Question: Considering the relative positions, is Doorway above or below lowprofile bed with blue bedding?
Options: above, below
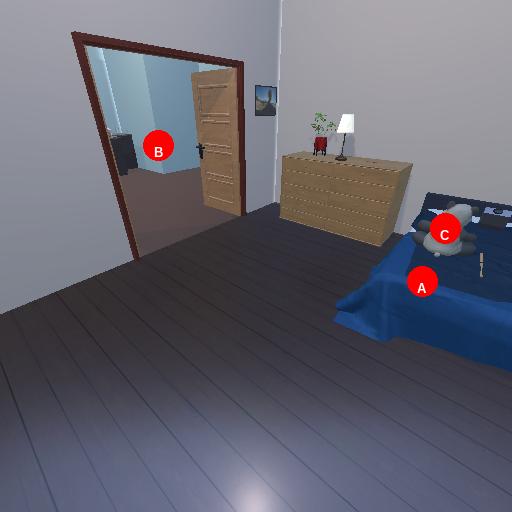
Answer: above